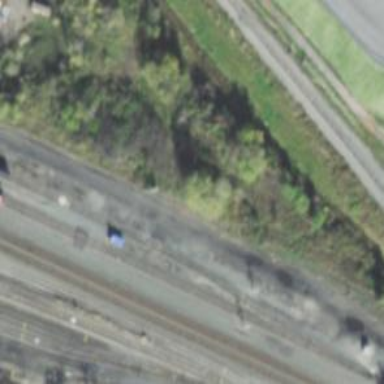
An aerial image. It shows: Railway siding with rails.